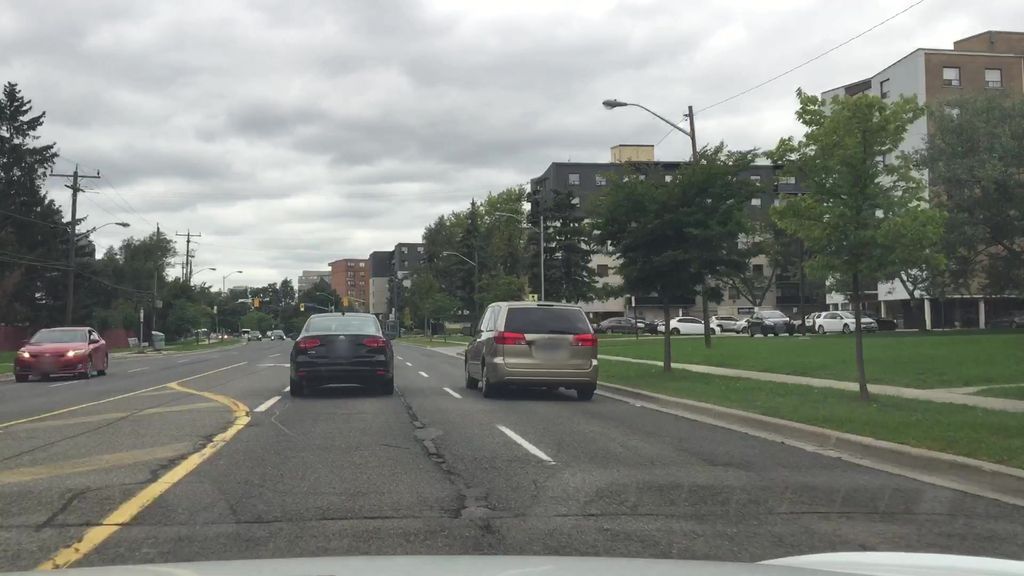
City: toronto